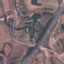
Land use / land cover class: Highway